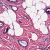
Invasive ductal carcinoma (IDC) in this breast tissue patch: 0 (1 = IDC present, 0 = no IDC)